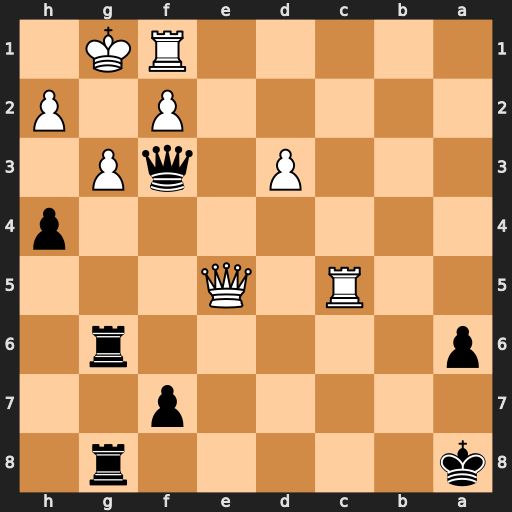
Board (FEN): k5r1/5p2/p5r1/2R1Q3/7p/3P1qP1/5P1P/5RK1
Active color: b
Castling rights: -
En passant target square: -
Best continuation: hxg3 Rc8+ Rxc8